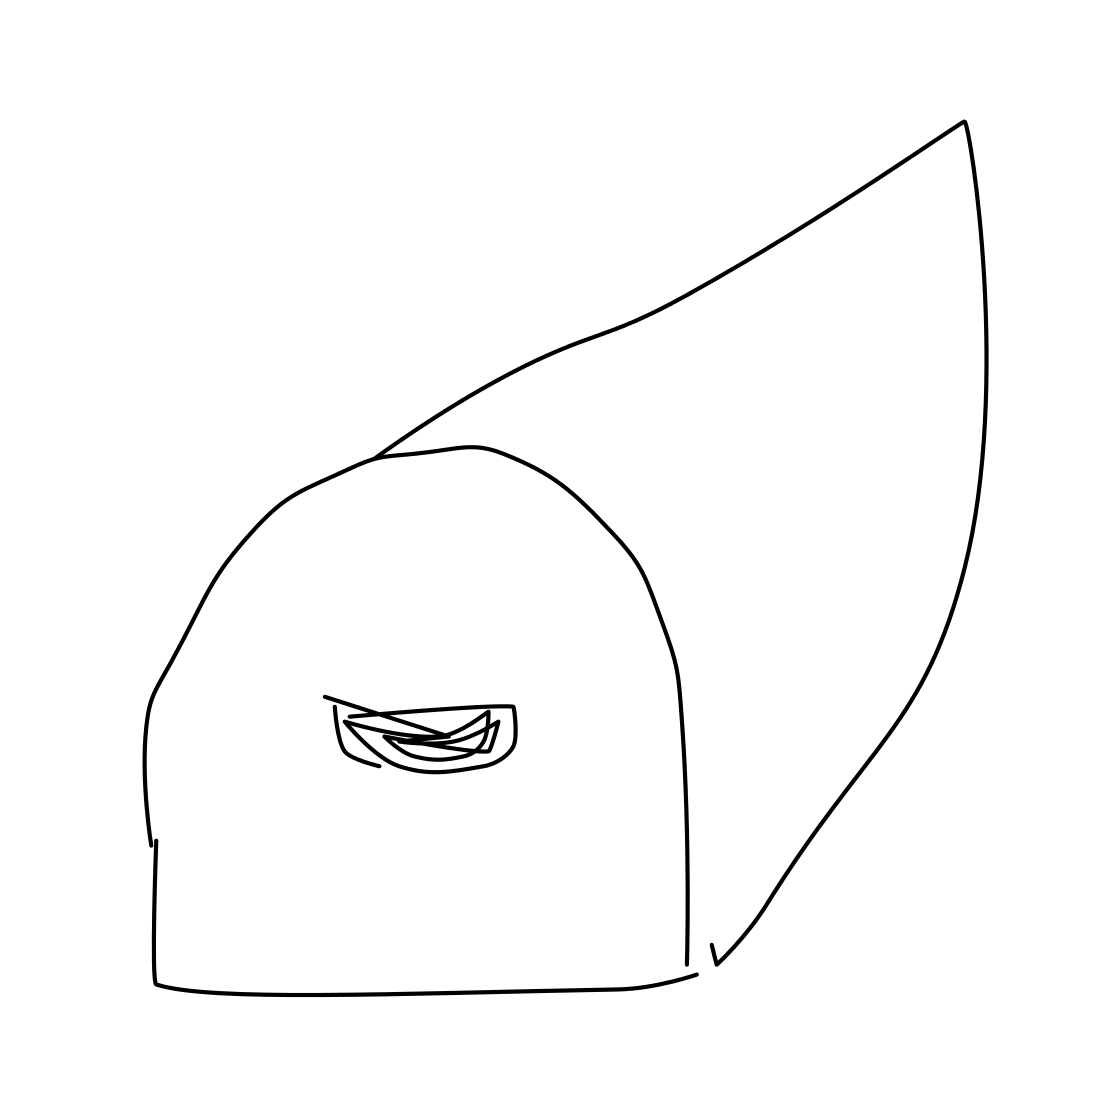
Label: mailbox